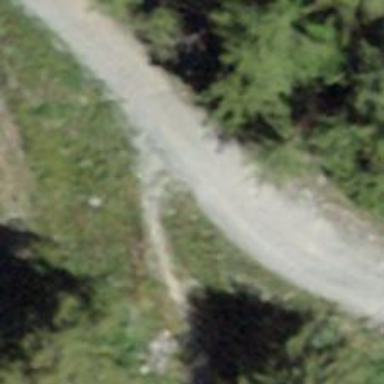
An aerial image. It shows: Unpaved track designated for downhill cycling. The track is of grade2 quality and is considered advanced in difficulty level.